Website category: auto
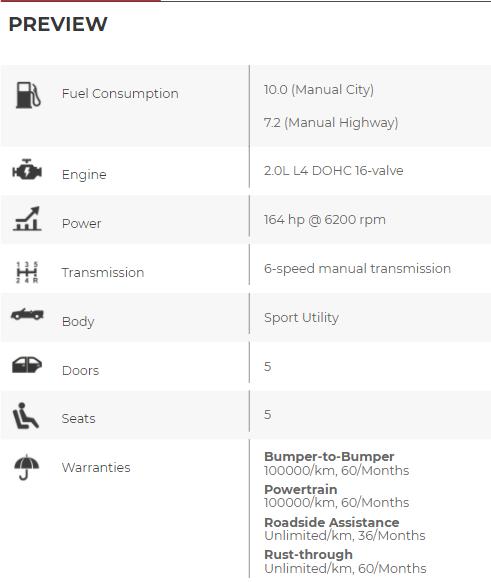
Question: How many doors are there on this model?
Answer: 5

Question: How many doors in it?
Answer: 5

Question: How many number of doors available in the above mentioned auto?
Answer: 5

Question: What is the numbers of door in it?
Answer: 5

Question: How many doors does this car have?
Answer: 5

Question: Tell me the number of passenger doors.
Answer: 5

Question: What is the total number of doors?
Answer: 5

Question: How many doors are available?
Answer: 5

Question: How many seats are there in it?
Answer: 5

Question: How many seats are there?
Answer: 5

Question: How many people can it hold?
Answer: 5

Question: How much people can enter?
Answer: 5

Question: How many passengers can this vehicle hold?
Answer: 5

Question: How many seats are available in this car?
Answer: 5

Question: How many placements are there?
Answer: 5

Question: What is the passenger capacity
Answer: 5

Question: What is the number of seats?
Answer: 5

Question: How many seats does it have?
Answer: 5

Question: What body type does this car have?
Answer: Sport Utility

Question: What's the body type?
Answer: Sport Utility

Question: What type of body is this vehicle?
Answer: Sport Utility

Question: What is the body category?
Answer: Sport Utility

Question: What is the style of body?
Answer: Sport Utility

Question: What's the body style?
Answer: Sport Utility

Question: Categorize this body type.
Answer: Sport Utility

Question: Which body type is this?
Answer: Sport Utility

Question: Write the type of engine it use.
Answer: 2.0L L4 DOHC 16-valve

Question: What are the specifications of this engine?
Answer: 2.0L L4 DOHC 16-valve

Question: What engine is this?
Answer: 2.0L L4 DOHC 16-valve

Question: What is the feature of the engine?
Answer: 2.0L L4 DOHC 16-valve

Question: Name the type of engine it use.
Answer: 2.0L L4 DOHC 16-valve

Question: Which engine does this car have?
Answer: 2.0L L4 DOHC 16-valve

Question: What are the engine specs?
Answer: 2.0L L4 DOHC 16-valve

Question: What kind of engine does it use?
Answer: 2.0L L4 DOHC 16-valve

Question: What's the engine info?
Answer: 2.0L L4 DOHC 16-valve

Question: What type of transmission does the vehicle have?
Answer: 6-speed manual transmission

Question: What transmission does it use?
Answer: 6-speed manual transmission

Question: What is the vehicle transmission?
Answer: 6-speed manual transmission

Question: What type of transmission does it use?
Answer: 6-speed manual transmission

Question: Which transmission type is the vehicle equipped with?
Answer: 6-speed manual transmission

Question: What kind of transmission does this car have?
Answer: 6-speed manual transmission

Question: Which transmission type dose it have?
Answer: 6-speed manual transmission

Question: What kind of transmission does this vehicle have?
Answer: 6-speed manual transmission

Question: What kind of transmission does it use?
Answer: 6-speed manual transmission

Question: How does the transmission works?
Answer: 6-speed manual transmission

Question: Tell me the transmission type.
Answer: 6-speed manual transmission

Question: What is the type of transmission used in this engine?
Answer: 6-speed manual transmission

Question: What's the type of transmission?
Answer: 6-speed manual transmission

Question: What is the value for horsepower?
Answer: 164 hp @ 6200 rpm

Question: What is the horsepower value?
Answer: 164 hp @ 6200 rpm

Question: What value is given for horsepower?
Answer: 164 hp @ 6200 rpm

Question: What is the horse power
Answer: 164 hp @ 6200 rpm

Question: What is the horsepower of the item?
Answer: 164 hp @ 6200 rpm

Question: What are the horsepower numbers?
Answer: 164 hp @ 6200 rpm

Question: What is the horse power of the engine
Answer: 164 hp @ 6200 rpm

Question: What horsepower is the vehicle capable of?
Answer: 164 hp @ 6200 rpm

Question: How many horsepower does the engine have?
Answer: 164 hp @ 6200 rpm

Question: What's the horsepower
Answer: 164 hp @ 6200 rpm

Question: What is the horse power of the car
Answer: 164 hp @ 6200 rpm

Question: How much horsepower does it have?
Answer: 164 hp @ 6200 rpm

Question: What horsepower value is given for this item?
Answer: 164 hp @ 6200 rpm

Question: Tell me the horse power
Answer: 164 hp @ 6200 rpm

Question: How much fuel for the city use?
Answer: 10.0 (Manual City)

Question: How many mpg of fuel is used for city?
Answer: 10.0 (Manual City)